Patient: sex M, age 83
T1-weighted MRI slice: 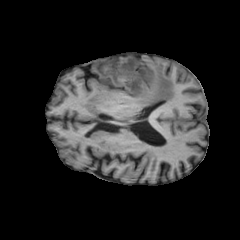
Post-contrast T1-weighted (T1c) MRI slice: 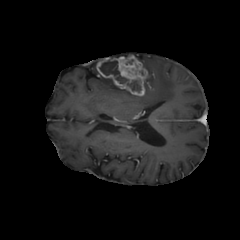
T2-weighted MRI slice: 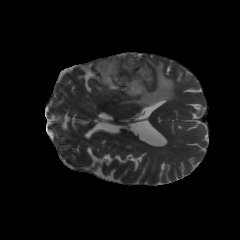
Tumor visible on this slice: yes
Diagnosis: Glioblastoma, IDH-wildtype
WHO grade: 4